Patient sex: M
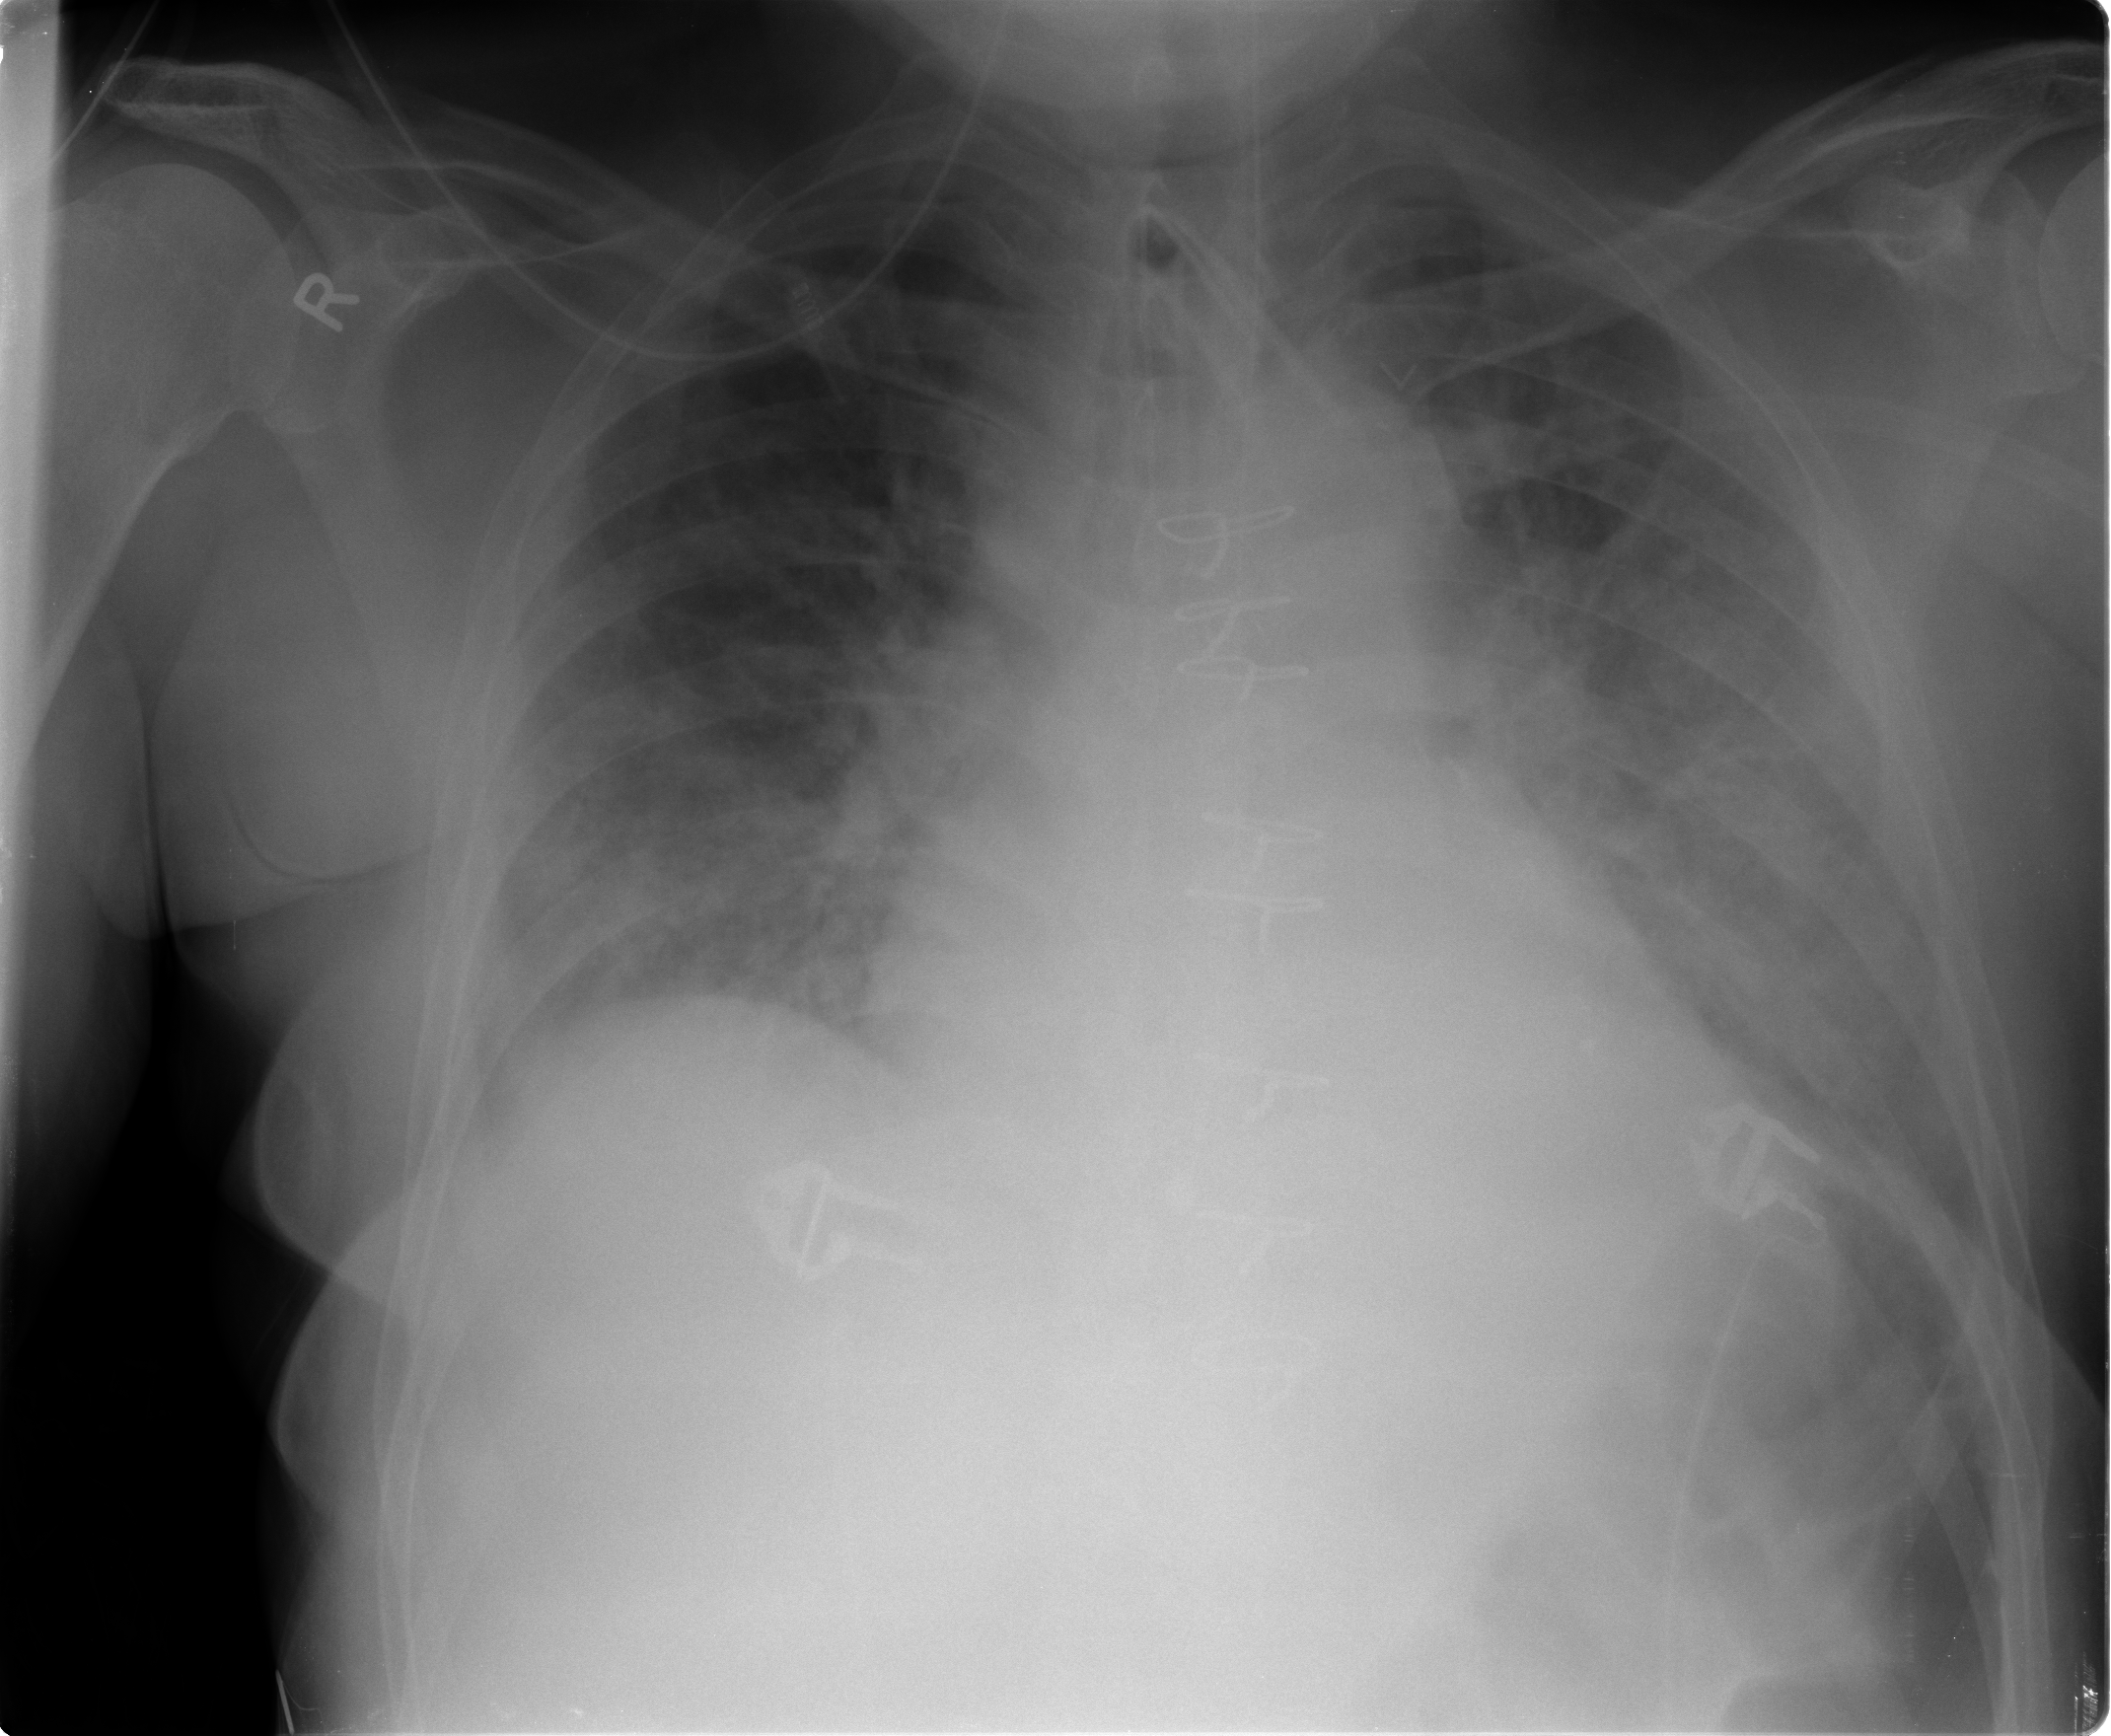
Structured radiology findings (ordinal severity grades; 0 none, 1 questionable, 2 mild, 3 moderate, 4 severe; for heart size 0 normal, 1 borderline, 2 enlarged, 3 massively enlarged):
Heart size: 2
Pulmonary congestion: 2
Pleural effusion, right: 2
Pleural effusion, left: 2
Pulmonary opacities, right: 2
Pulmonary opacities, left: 3
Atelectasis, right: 1
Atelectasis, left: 2